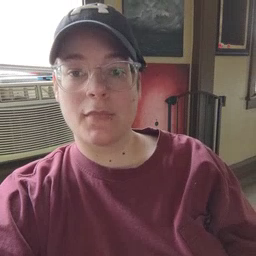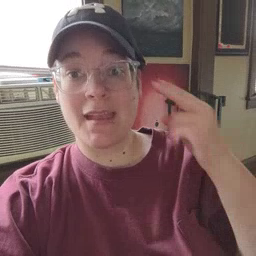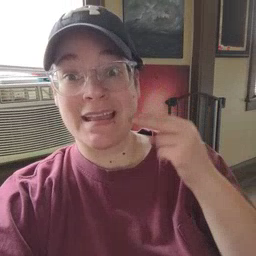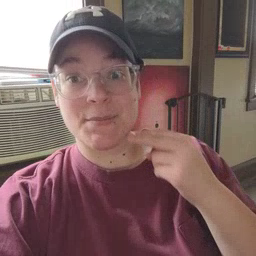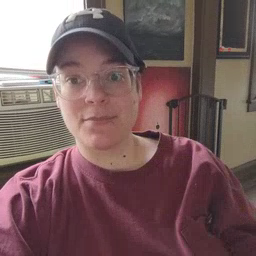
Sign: head